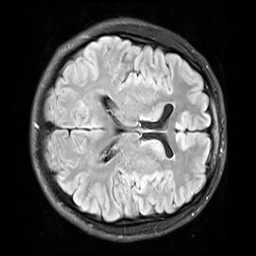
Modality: FLAIR
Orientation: axial
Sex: male
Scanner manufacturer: siemens
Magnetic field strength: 3 T
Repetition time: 10 s
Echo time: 0.09 s